Question: I tried several times changing the timezone on php.ini, but for some reason timezone of my app installation is not picking it up. I've attached both app error and current php settings.
I am newbie, and spent the whole day trying to fix this, but still couldn't. Here is a screenshot of the error:

What am I missing here? Is it a problem with the app or Laragon?
Thanks in advance!
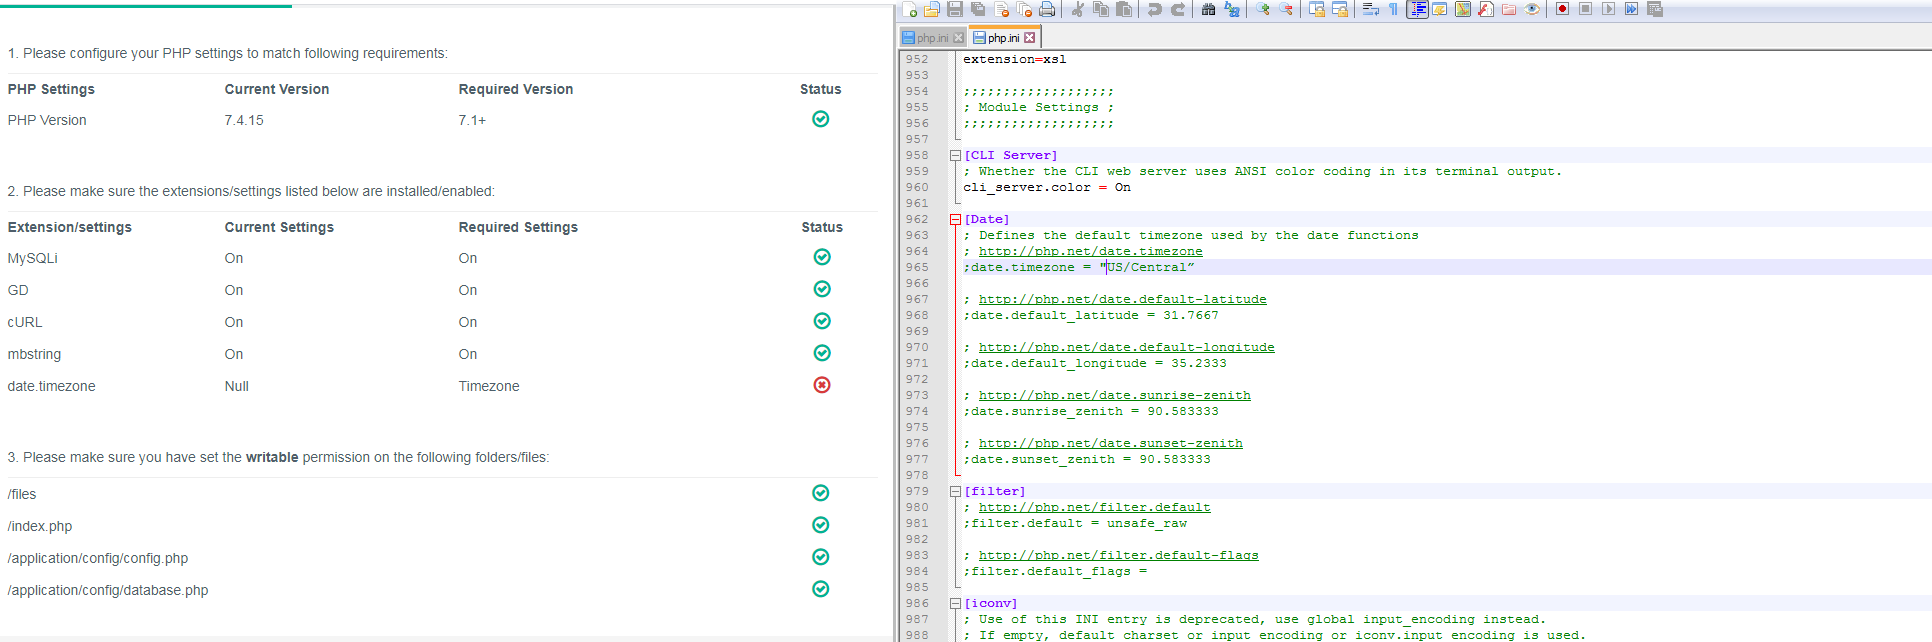
Answer: Have you removed the semicolon at the beginning of the line? If not, you should.